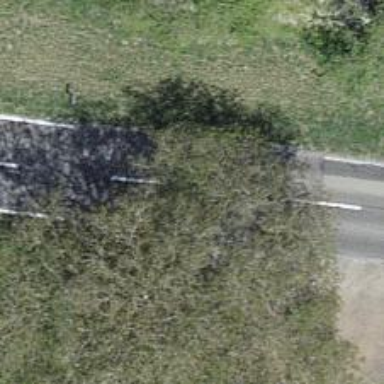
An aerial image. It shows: Secondary road with asphalt surface.